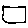
Label: square